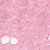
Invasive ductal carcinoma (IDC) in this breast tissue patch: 0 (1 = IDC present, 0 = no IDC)